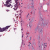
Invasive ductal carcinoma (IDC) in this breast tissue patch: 0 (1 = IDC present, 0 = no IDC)